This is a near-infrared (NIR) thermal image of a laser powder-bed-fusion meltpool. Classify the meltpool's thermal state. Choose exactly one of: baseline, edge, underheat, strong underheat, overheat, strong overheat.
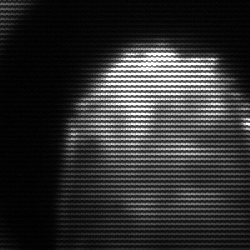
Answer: strong underheat